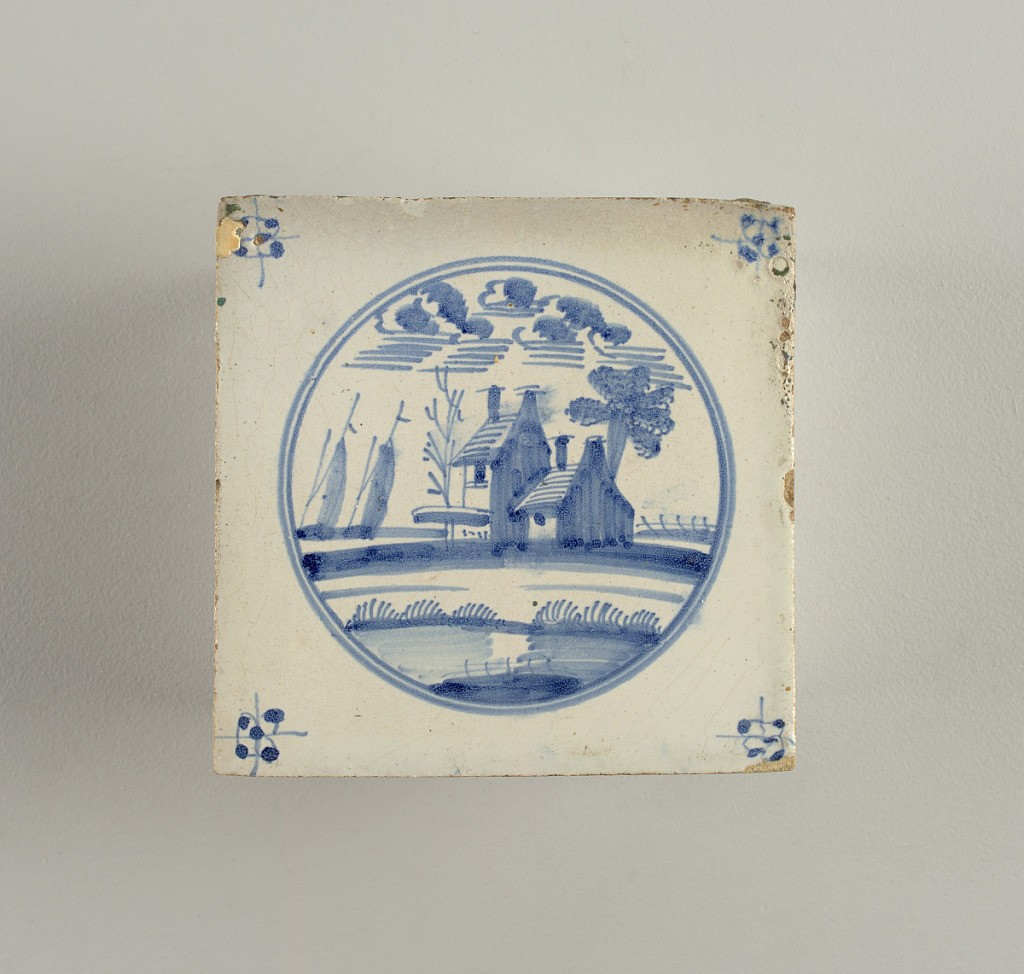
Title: Tile
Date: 18th century
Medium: Tin-enamelled earthenware
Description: Decorated in blue on white, with landscape, with house and two boats, enclosed within two concentric circles.